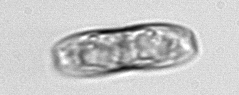
Label: pennate_morphotype1